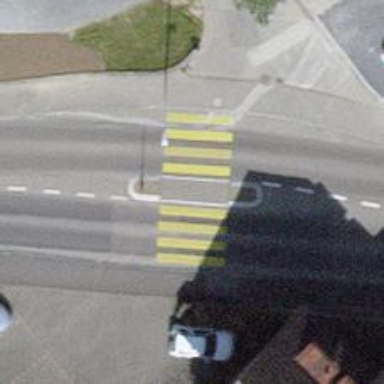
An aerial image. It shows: Uncontrolled zebra crossing with central island.